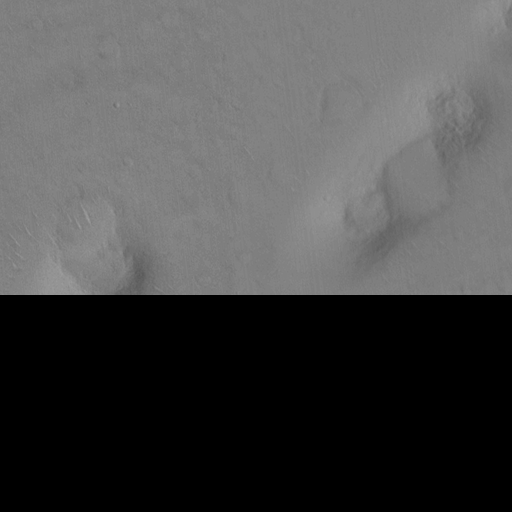
Objects detected: cone, cone, cone